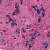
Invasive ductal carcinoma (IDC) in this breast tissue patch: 1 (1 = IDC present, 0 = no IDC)